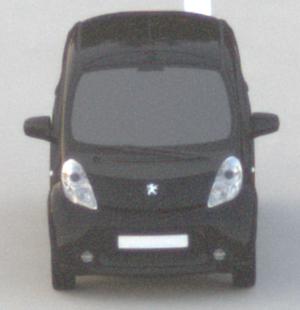
Make: Peugeot
Model: iOn
Detailed model: iOn
Model produced from: 2010/12
Model produced until: 2013/02
Doors: 5
Color: black
Road condition: dry road
Daytime: sunrise or sunset
Contrast: low contrast